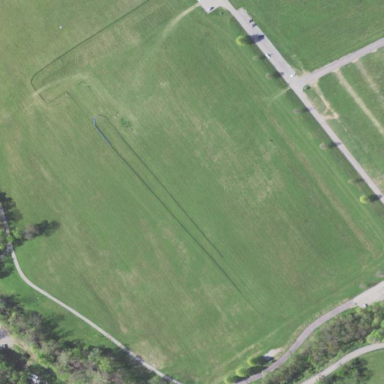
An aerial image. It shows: Grass pitch designated for equestrian sports.